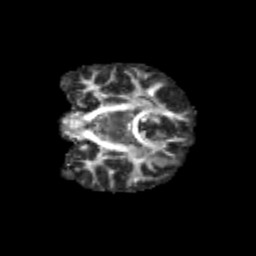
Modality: FA
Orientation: coronal
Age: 11
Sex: female
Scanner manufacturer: siemens
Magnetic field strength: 3 T
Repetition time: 3.8 s
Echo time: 0.07 s